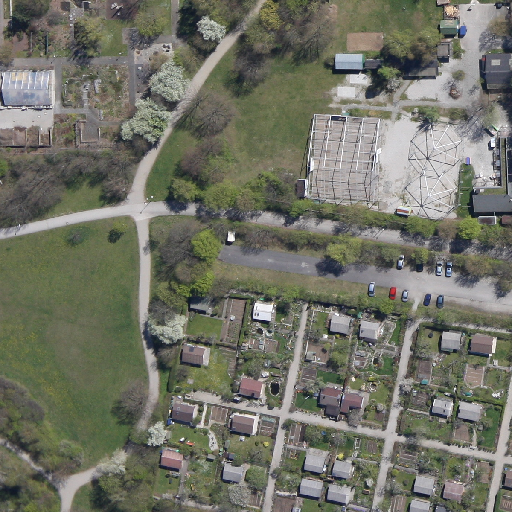
Referring expression: sidewalk